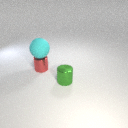
small red metal cylinder behind small green metal cylinder